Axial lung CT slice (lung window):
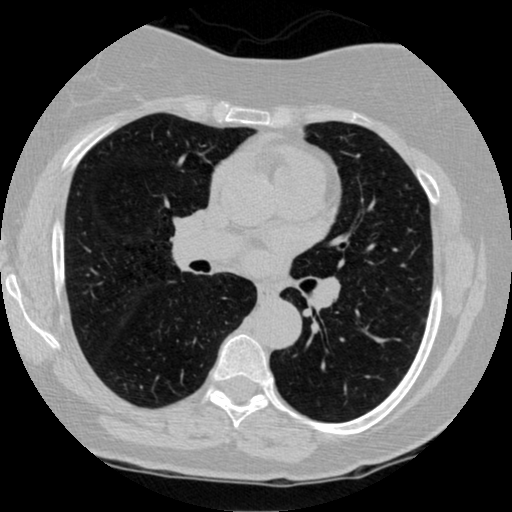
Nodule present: no